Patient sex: F
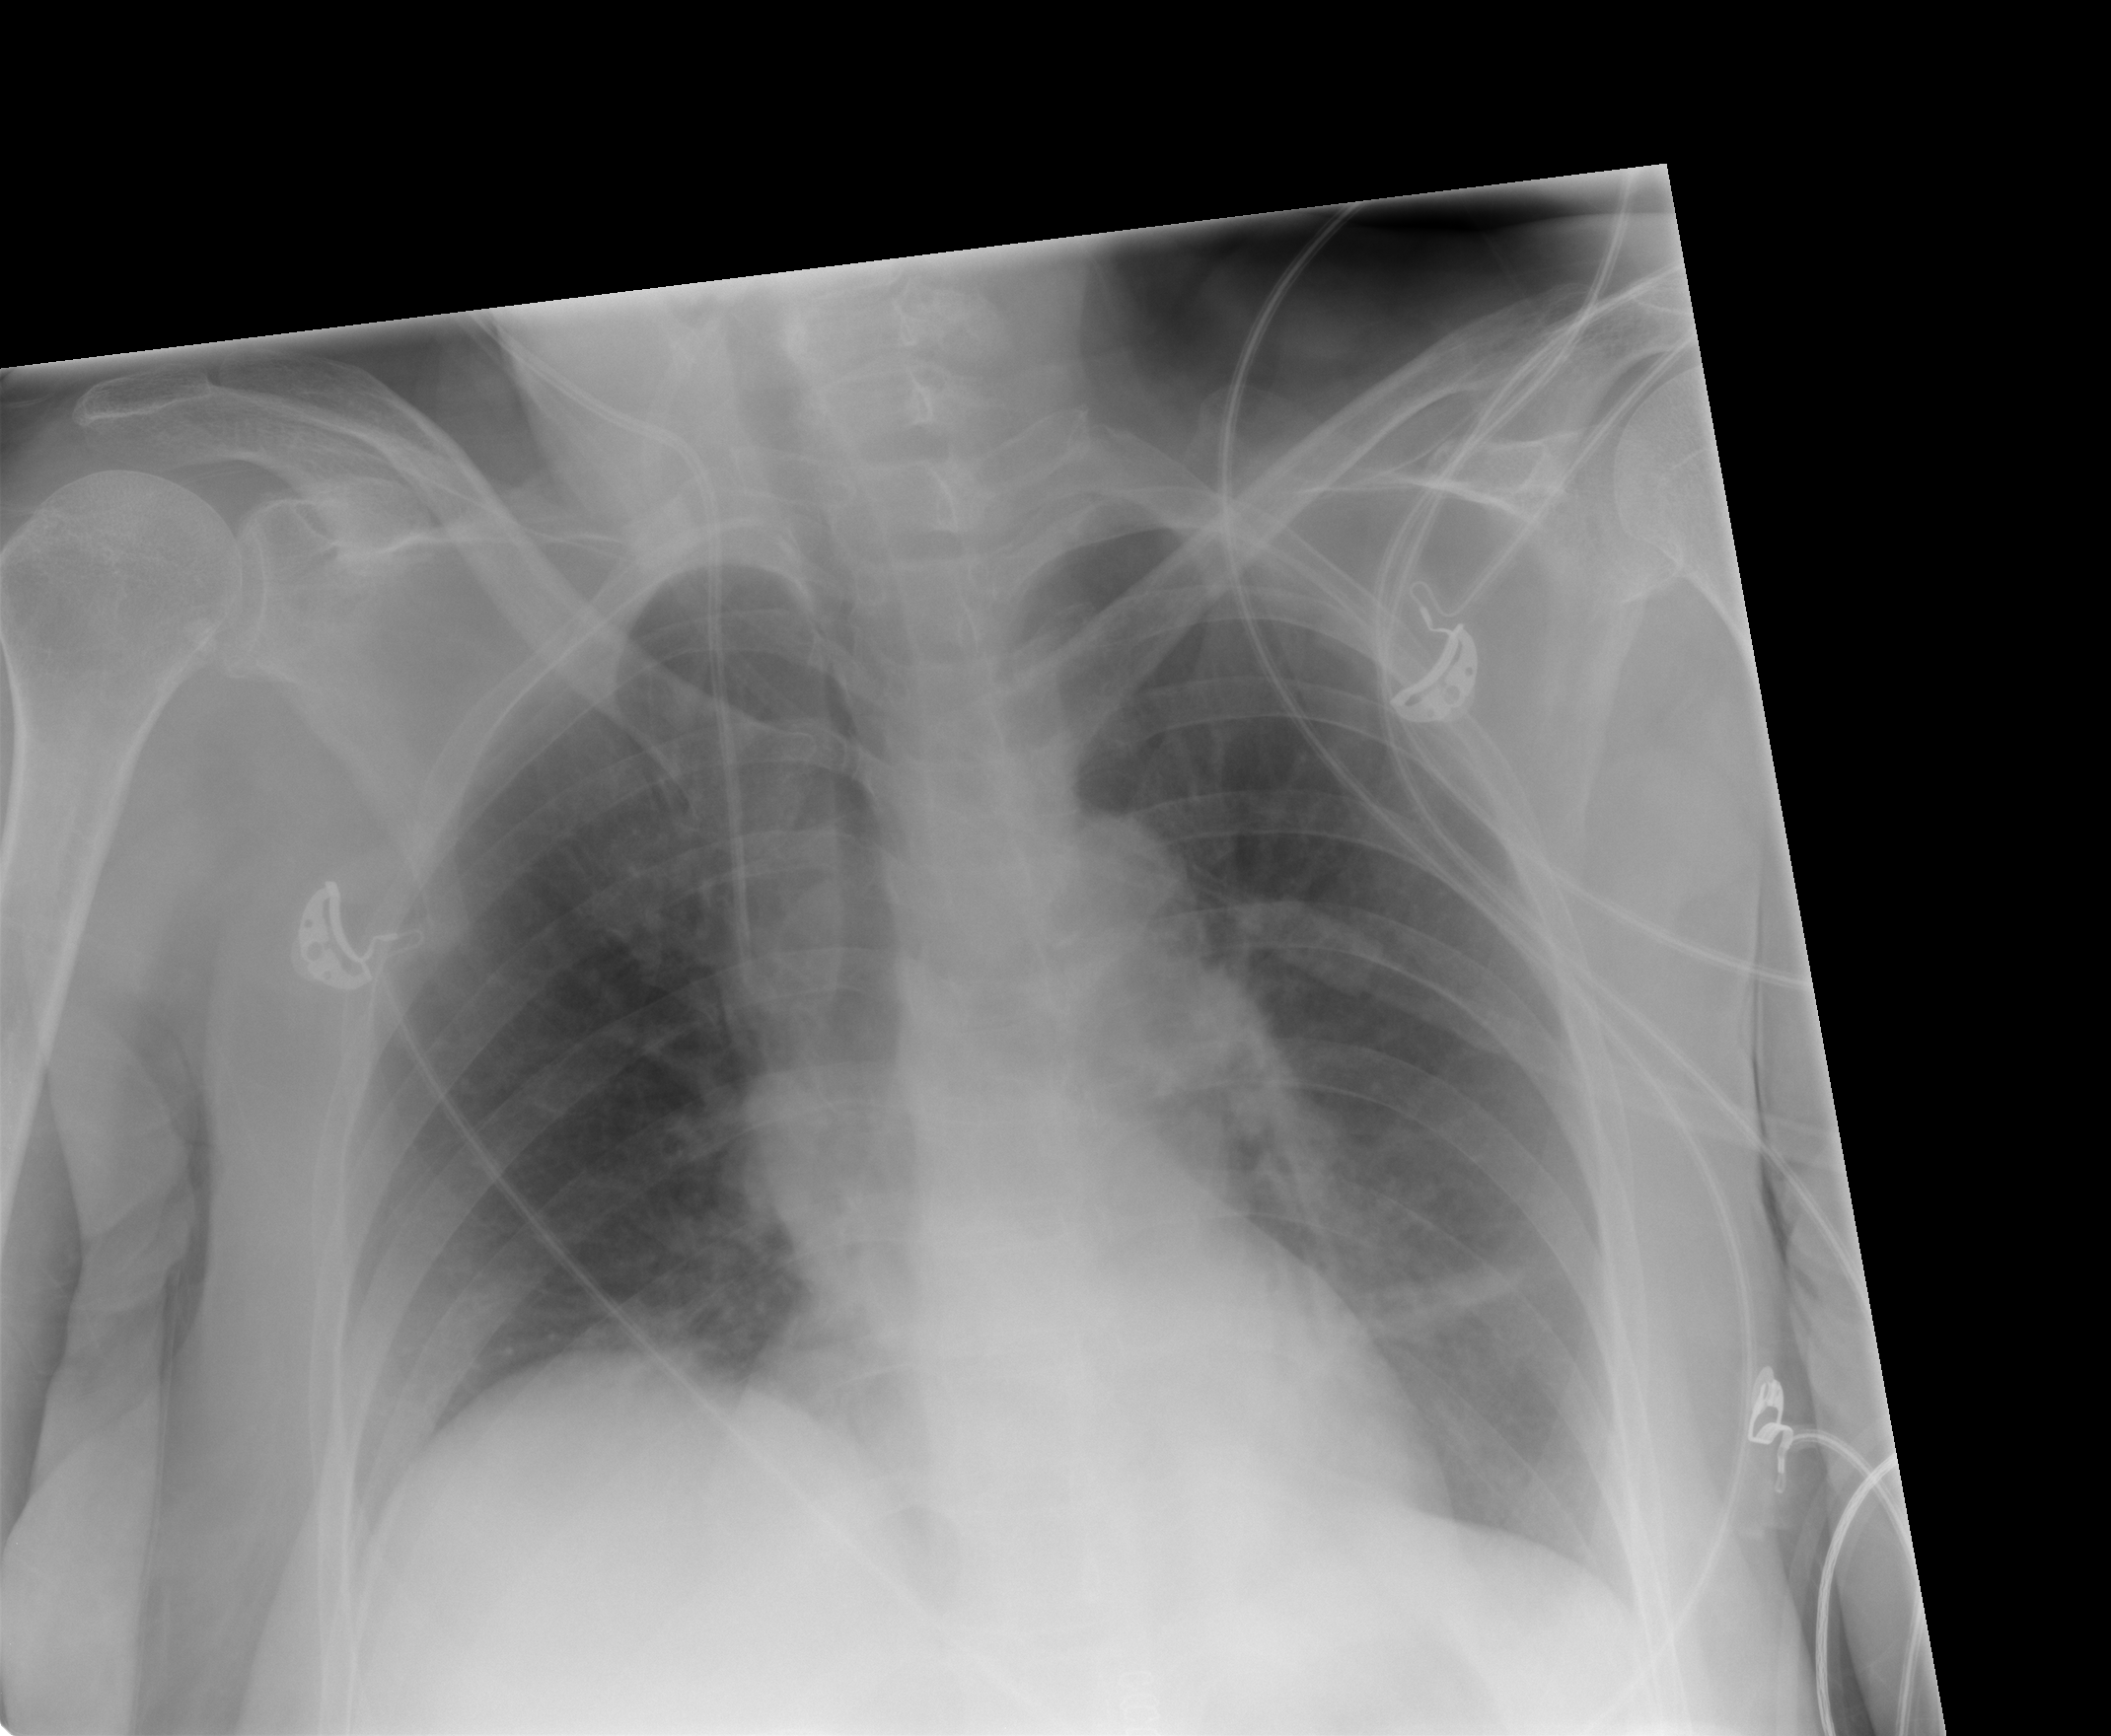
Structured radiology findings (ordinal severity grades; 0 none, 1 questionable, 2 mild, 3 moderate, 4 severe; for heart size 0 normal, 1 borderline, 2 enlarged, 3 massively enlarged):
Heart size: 1
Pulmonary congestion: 0
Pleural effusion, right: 0
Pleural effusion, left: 0
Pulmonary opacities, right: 0
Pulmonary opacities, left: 0
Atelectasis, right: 0
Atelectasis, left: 1